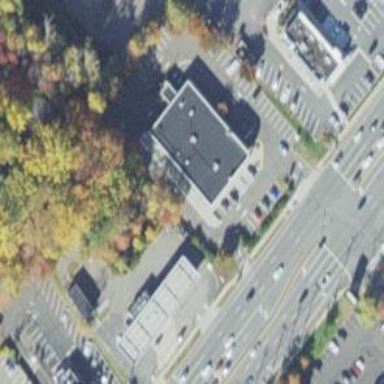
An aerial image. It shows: Pharmacy building providing healthcare services.